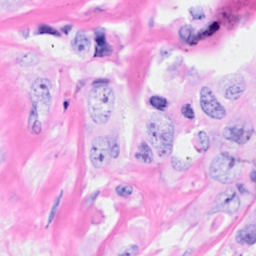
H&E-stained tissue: Breast